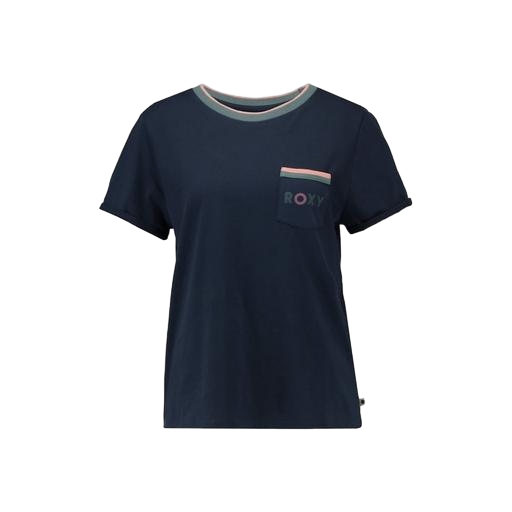
boxy fit t-shirt, boxy tee, boxy t-shirt, white background